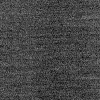
Atmospheric dust classification: dusty